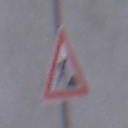
Verkehrszeichen: Arbeitsstelle
Umgebung: Outdoor, Urban
Tageszeit: MorningAfternoon
Wetter: PartlyCloudy
Licht: Natural
Jahreszeit: NotSpecified
Kontrast: MediumContrast